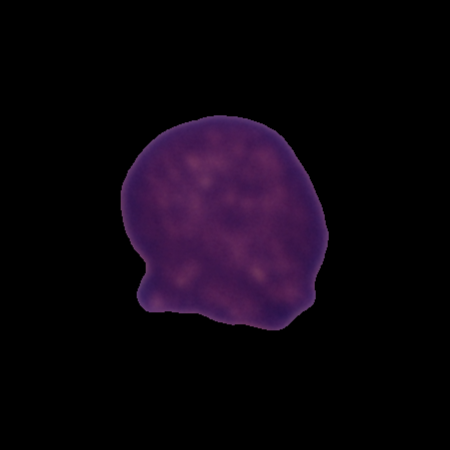
Label: cancer